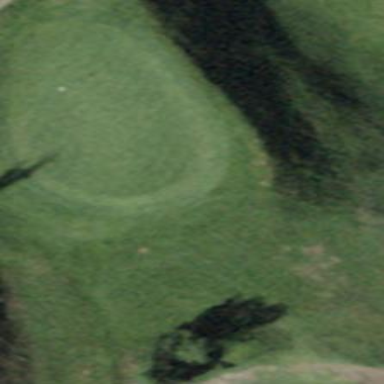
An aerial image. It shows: Golf green.